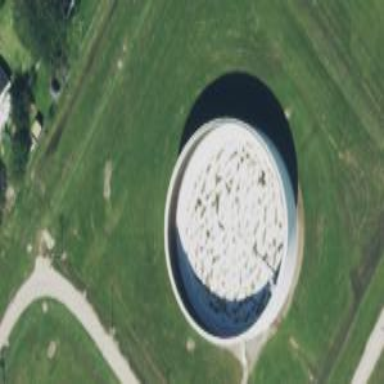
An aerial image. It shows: Building with storage tank.